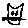
Label: cat